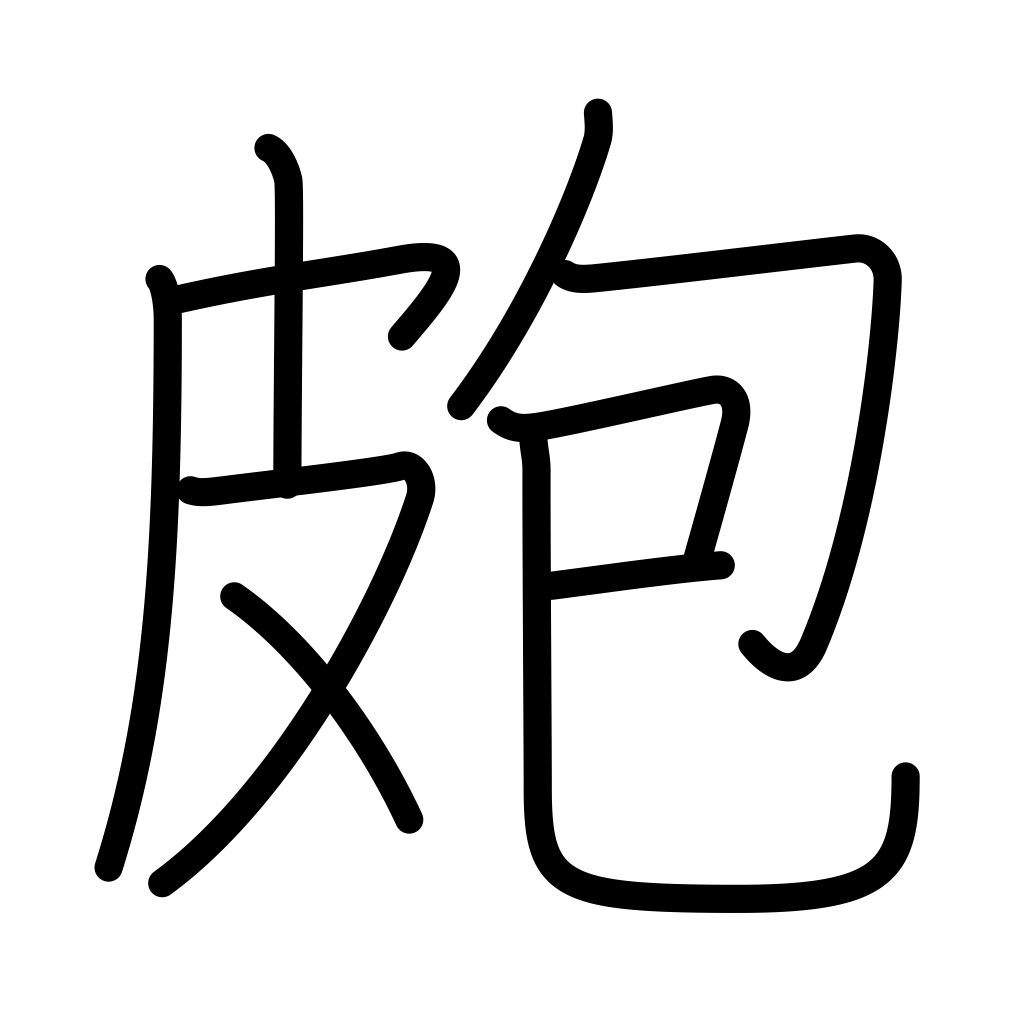
Meaning: pimple